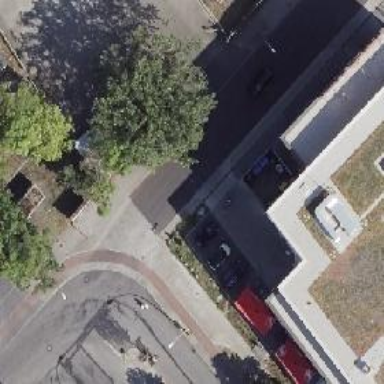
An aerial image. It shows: Service road with asphalt surface and separate sidewalks on both sides.